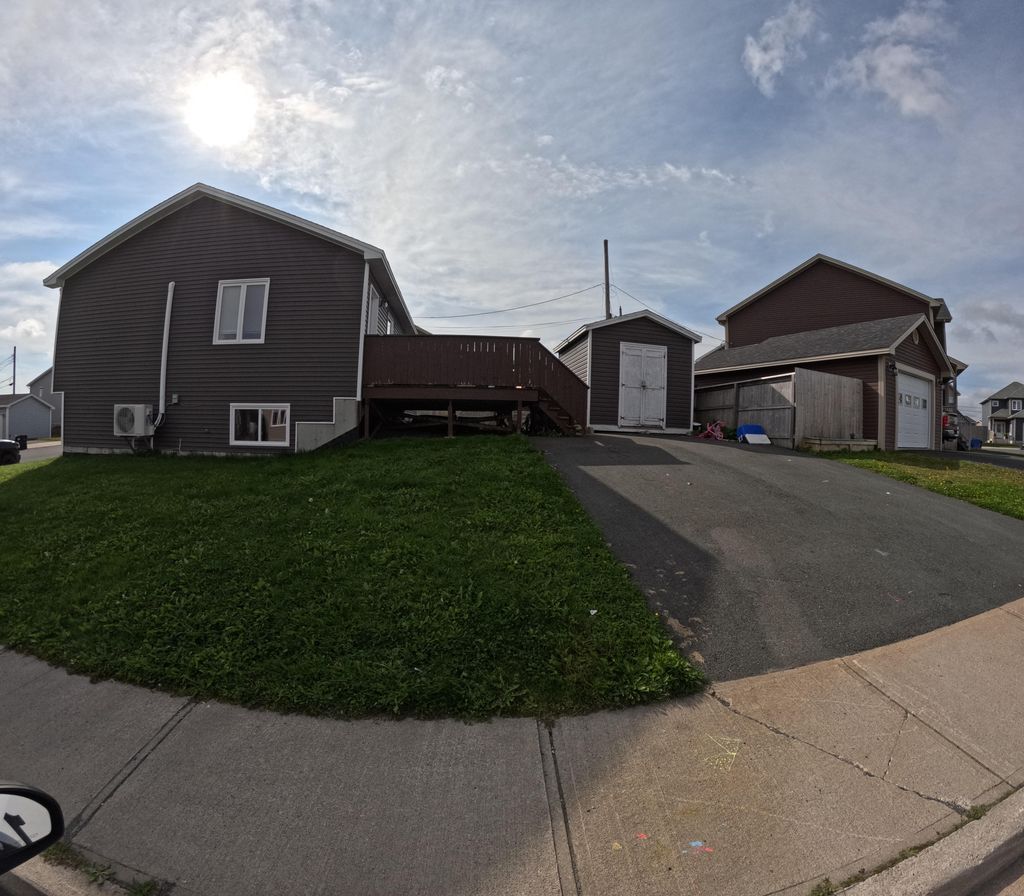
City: st_johns